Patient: sex M, age 66
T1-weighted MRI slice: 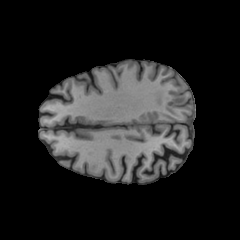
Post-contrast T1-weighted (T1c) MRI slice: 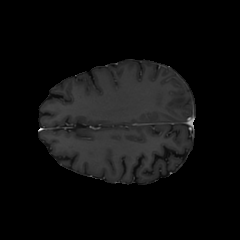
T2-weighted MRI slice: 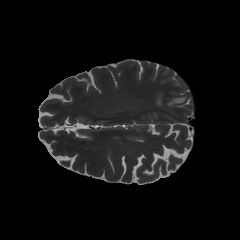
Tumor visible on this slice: yes
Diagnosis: Glioblastoma, IDH-wildtype
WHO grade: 4